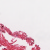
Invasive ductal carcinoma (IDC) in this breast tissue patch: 0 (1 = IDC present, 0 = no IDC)